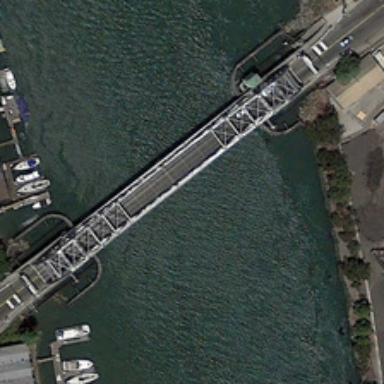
A bridge is over a green river with boats and trees in two sides .